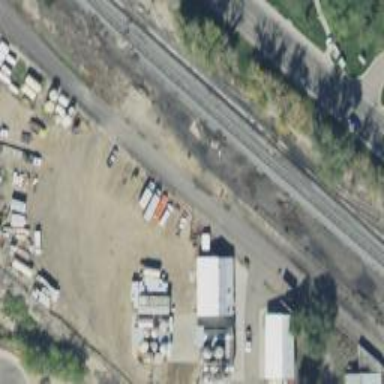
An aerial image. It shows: Rail spur service.